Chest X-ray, PA view. Patient: 62 years old, sex F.
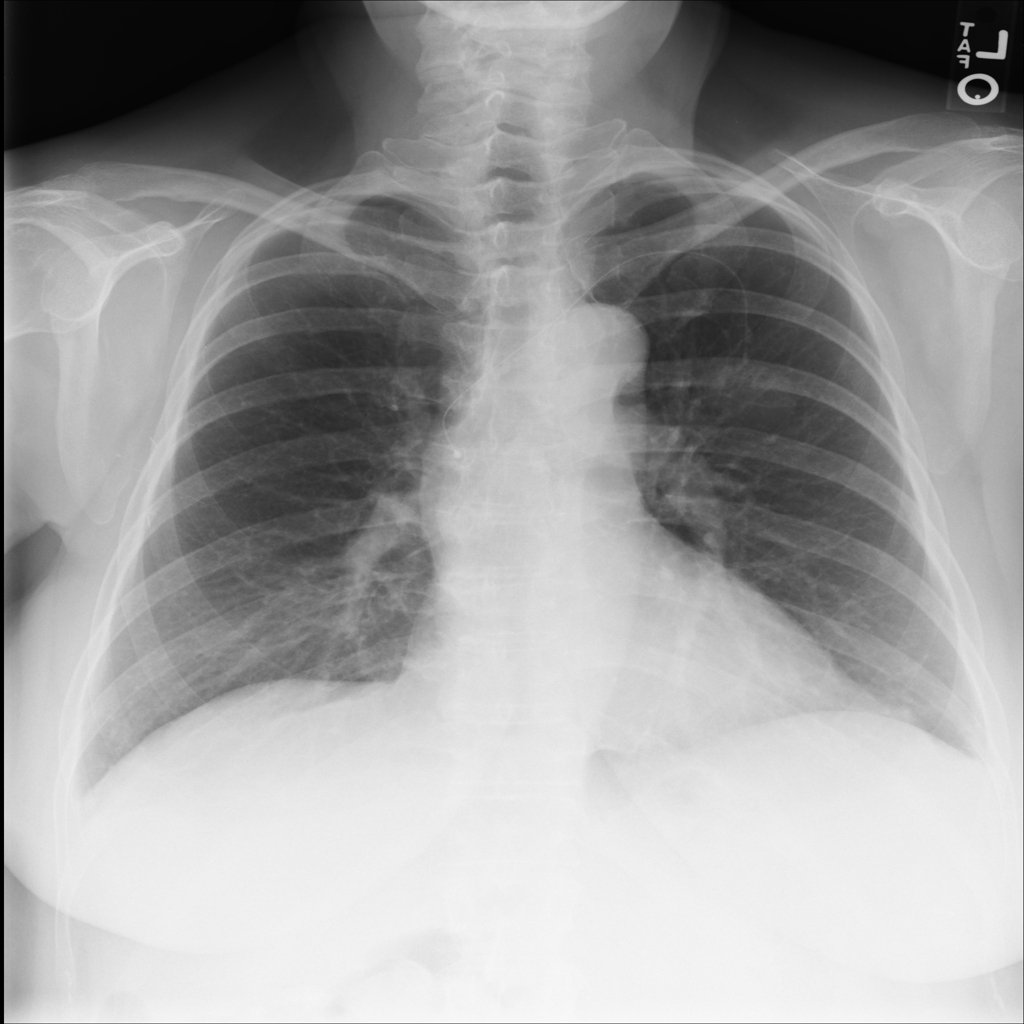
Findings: No Finding